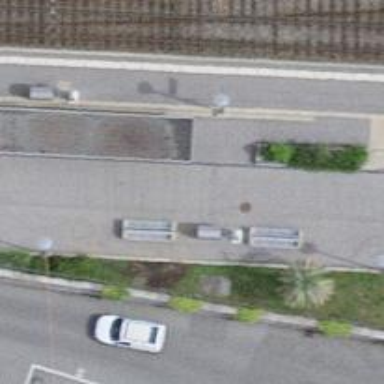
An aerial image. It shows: Set of steps on the road.